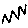
Label: zigzag